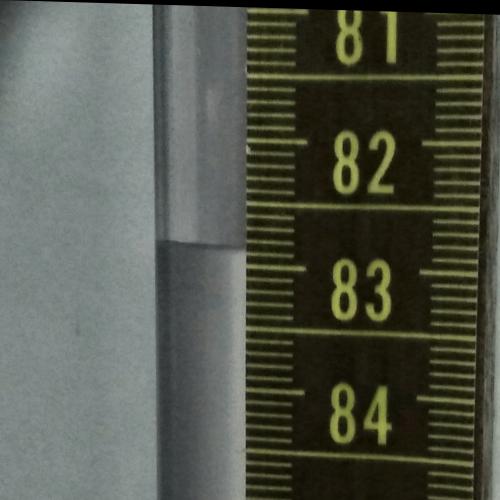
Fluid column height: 82.9 cm